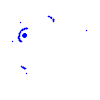
Particle: kaon